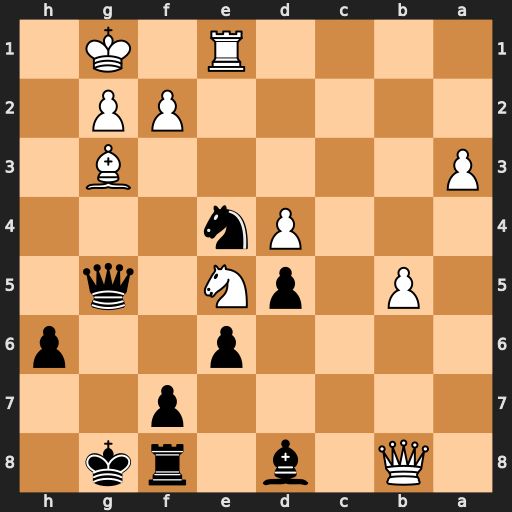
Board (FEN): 1Q1b1rk1/5p2/4p2p/1P1pN1q1/3Pn3/P5B1/5PP1/4R1K1
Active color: b
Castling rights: -
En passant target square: -
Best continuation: Ba5 Qxf8+ Kxf8